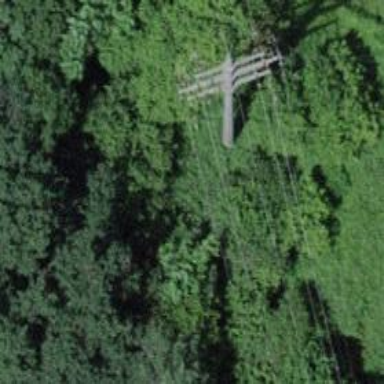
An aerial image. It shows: Power line in the image.